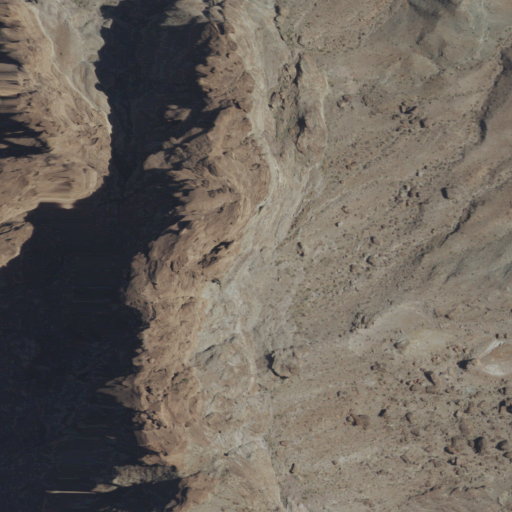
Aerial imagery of mountain in California named Picacho Peak containing shrub and barren land